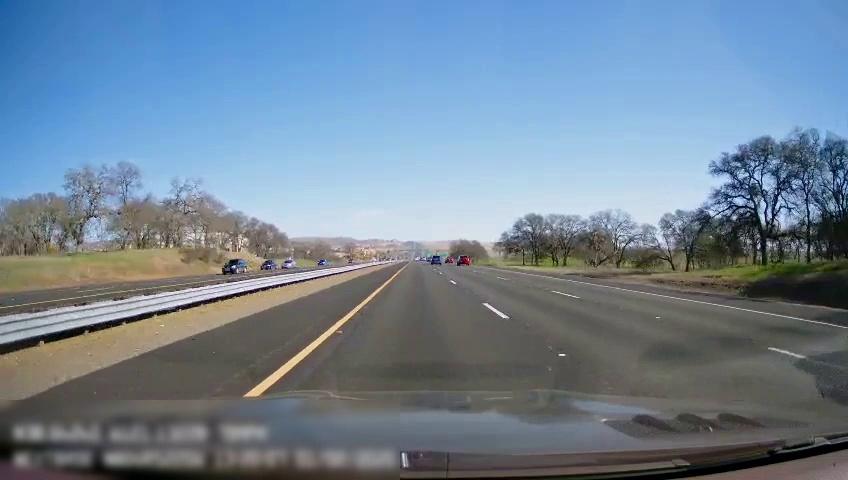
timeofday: Day
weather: Sunny
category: Drivable Space
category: Drivable Space
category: Vehicles | SUV
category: Vehicles | Car
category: Vehicles | Car
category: Vehicles | Car
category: Vehicles | Car
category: Vehicles | Car
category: Lanes | Opposite Lane
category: Lanes | Current Lane
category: Lanes | Current Lane
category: Lanes | Alternate Lane
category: Lanes | Alternate Lane